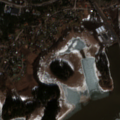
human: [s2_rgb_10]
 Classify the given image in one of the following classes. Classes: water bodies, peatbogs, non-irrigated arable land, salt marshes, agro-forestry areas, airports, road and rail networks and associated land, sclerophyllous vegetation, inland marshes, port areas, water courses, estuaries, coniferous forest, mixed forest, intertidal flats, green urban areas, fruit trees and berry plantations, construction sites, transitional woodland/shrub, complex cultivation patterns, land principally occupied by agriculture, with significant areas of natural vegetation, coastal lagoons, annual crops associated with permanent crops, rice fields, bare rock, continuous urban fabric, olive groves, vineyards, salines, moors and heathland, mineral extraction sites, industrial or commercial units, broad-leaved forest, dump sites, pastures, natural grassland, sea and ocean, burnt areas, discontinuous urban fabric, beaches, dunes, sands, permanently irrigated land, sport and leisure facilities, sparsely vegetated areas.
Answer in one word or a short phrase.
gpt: discontinuous urban fabric, coniferous forest, mixed forest, salt marshes, sea and ocean